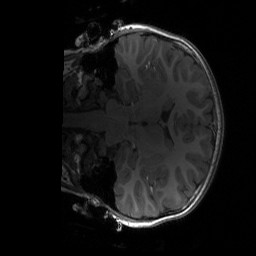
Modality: T1w
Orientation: coronal
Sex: female
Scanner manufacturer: siemens
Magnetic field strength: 3 T
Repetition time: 1.9 s
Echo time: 0.00243 s